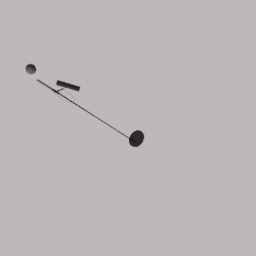
Label: lighting